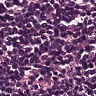
Metastatic tissue present: no